Field crop: maize
Growth stage: 1
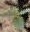
Species: datura